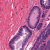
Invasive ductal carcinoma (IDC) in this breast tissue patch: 0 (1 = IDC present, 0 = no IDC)